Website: home-depot
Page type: customer-info-address
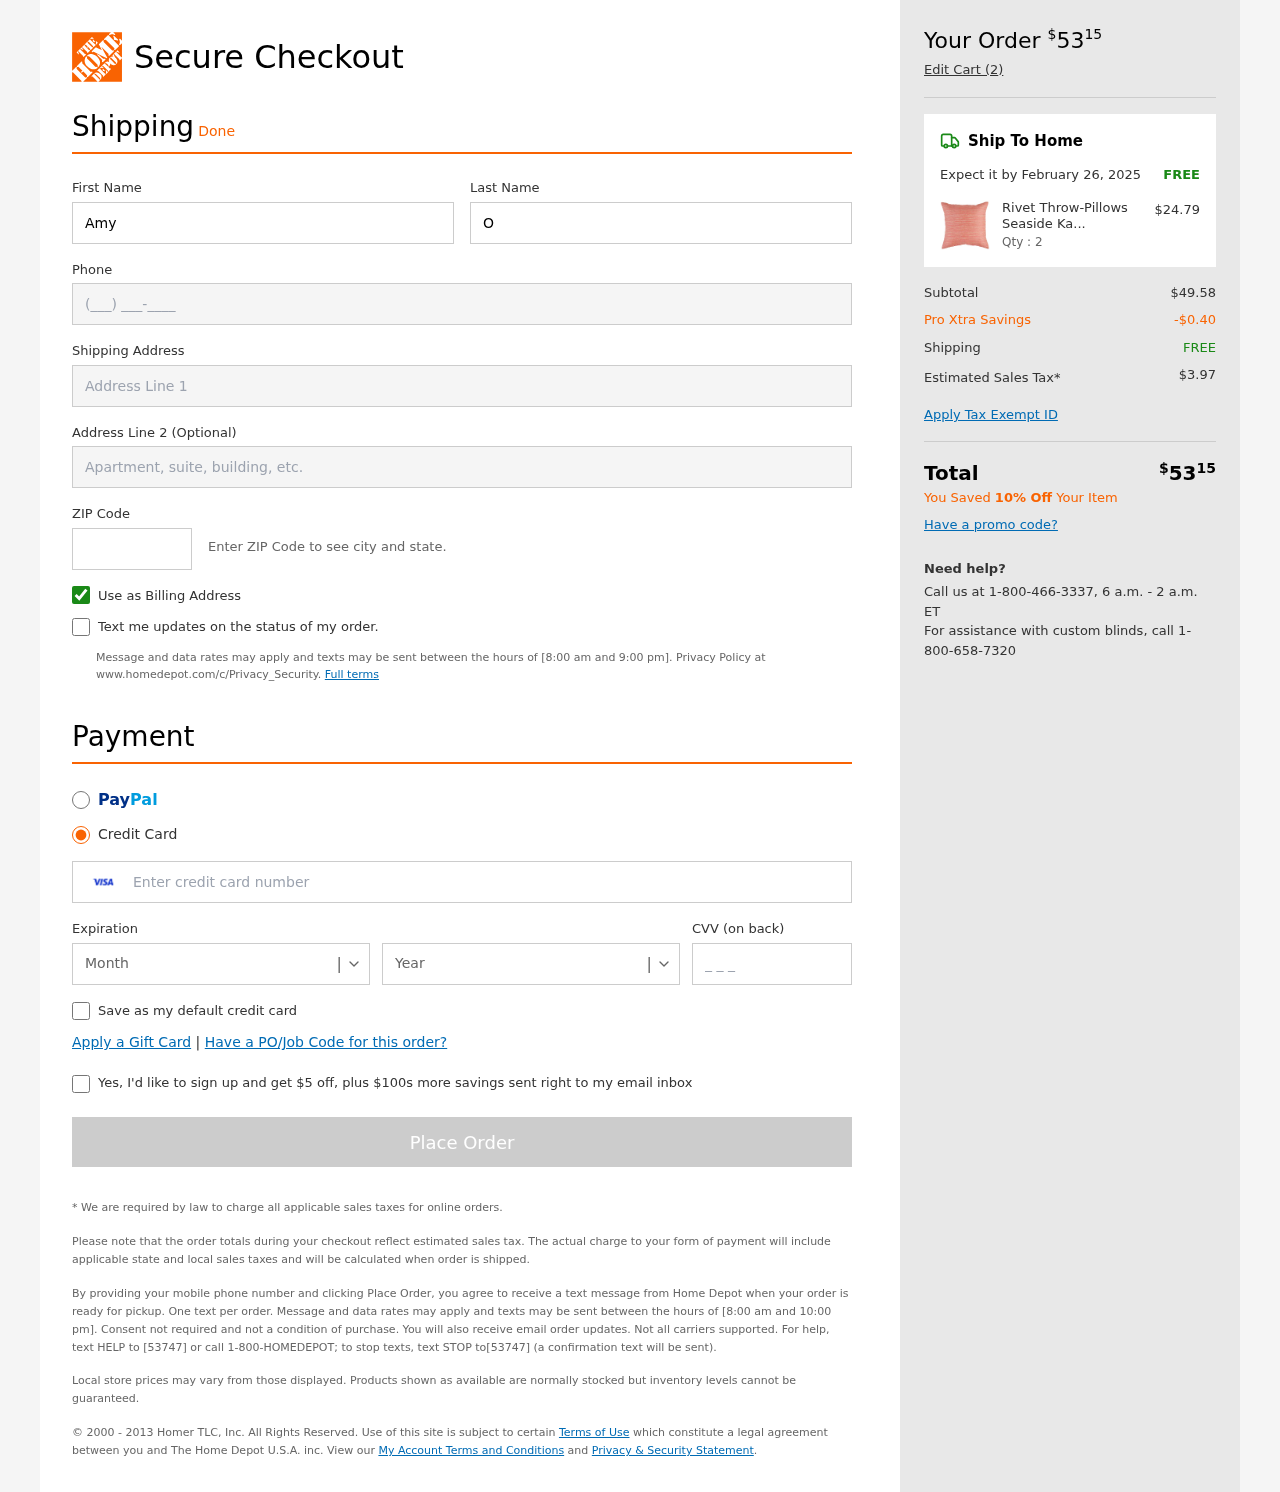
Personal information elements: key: PII_CARD_CVV
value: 150
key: PII_CARD_EXPIRY_MONTH
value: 05
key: PII_CARD_EXPIRY_YEAR
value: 29
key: PII_CARD_NUMBER
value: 4022 2506 2399 0766
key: PII_FIRSTNAME
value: Amy
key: PII_LASTNAME
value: Owens
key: PII_PHONE
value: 7484841238
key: PII_POSTCODE
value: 58632
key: PII_STREET
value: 26797 Cardenas Meadow
Product elements: key: PRODUCT1_NAME
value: Rivet Throw-Pillows Seaside Kawaii Outdoor
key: PRODUCT1_PRICE
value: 24.79
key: PRODUCT1_QUANTITY
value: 2
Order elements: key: ORDER_TOTAL
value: $5315
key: ORDER_NUM_ITEMS
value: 2
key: ORDER_DELIVERY_DATE
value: February 26, 2025
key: ORDER_SHIPPING_COST
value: FREE
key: ORDER_SUBTOTAL
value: $49.58
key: ORDER_DISCOUNT
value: -$0.40
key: ORDER_SHIPPING_COST2
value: FREE
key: ORDER_TAX
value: $3.97
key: ORDER_TOTAL2
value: $5315
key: ORDER_SAVINGS_MESSAGE
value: You Saved 10% Off Your Item